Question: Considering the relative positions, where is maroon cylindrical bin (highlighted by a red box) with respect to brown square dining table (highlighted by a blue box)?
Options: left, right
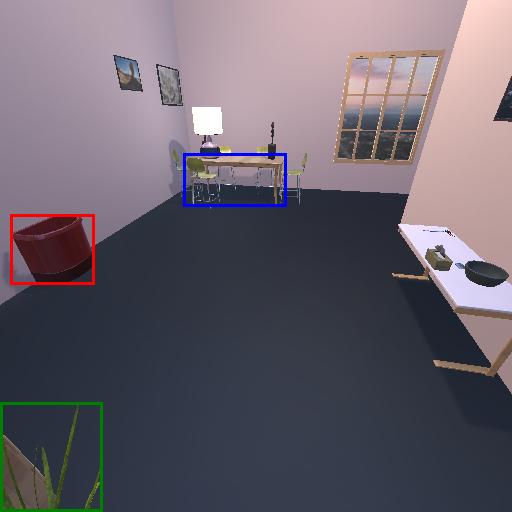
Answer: left